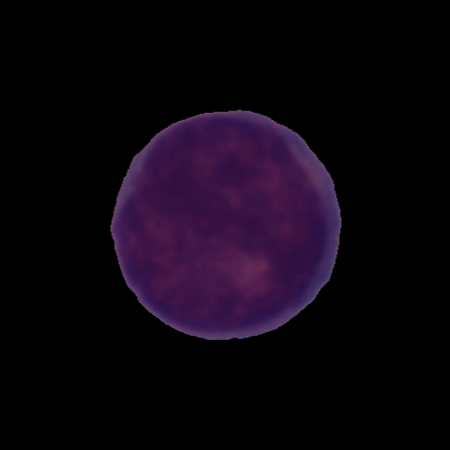
Label: cancer